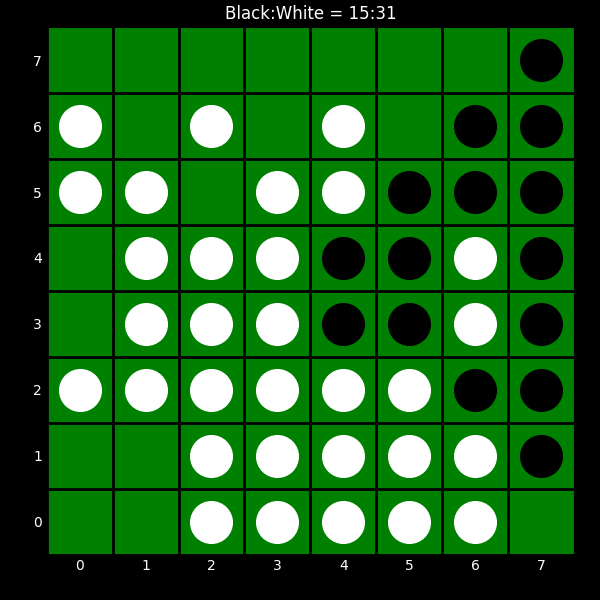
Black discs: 15
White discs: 31